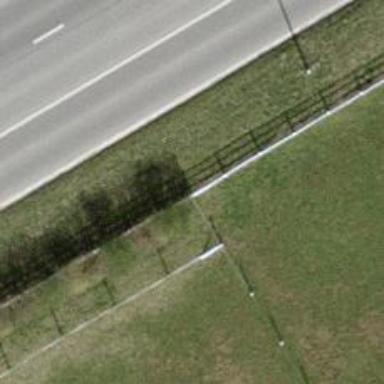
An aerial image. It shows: Fence.